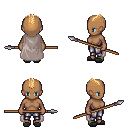
a pixel art fantasy rpg character, female body template, human, dark skin, gray cape, metal pants, light blonde short mohawk hairstyle, gray slippers, spear, four views (front, back, left, right), 2x2 character sprite sheet, small pixel art, hard edges, no anti-aliasing